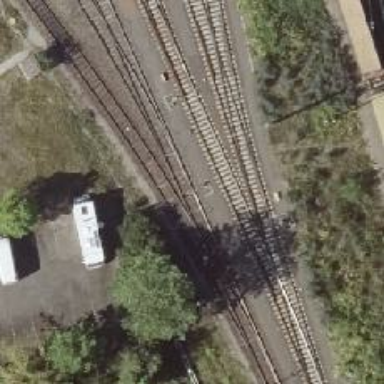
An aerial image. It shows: Railway switch.